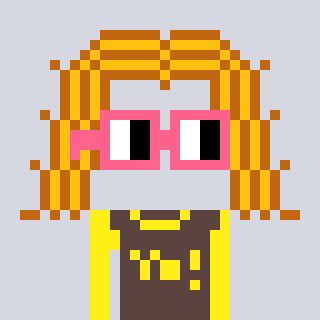
a pixel art character with square pink glasses, a hair-shaped head and a darkbrown-colored body on a cool background